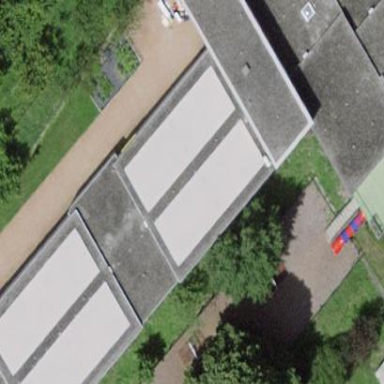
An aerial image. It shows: School building.